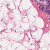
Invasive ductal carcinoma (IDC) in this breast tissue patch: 0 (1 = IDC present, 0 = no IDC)